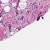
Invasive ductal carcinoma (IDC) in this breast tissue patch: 0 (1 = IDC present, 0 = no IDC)